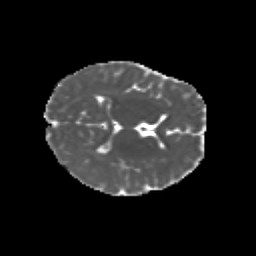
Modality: MD
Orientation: axial
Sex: female
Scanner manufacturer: siemens
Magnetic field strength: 3 T
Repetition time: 5 s
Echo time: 0.071 s